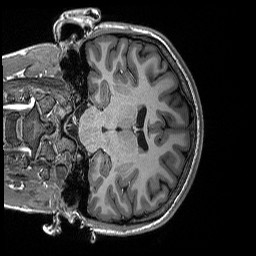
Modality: T1w
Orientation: coronal
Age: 19
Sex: female
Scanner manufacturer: siemens
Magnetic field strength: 3 T
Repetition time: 2.3 s
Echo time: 0.00298 s